Question: On my mediawiki site, you need to log in to view and edit pages. But the sidebar is displayed even when you are not logged in. Since there is some confidential information, I would like to show the sidebar only when you are logged in.
Does anyone have an idea? Thanks.
Left grey box should be hidden

Right now, I have these restrictions in LocalSettings.php:
'''
$wgWhitelistRead = array( "Spezial:Userlogin", "MediaWiki:Monobook.css", "api.php");
$wgGroupPermissions['*']['read'] = false; $wgGroupPermissions['user']['protect'] = true;
$wgGroupPermissions['user']['edit'] = true; $wgGroupPermissions['*']['createaccount'] = false;
'''
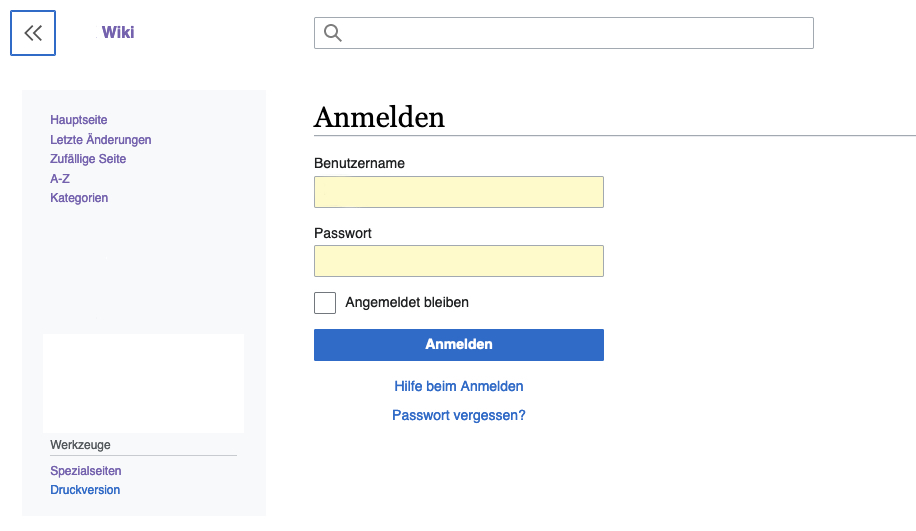
Answer: Based on <URL> referenced:
This can be done by creating a new PHP file in extensions folder then including the code in LocalSettings.php file.
Login to your MediaWiki website's file manager or FTP, navigate to /extensions directory located in your site's root and create a new folder /HideSidebar.
Open the folder, create a new PHP file with name HideSidebar.php and paste the following () code:
'''
<?php
if ( !defined( 'MEDIAWIKI' ) ) {
echo "Not a valid entry point";
exit( 1 );
}
$wgExtensionCredits['other'][] = array(
'path' => __FILE__,
'name' => 'HideSidebar',
'version' => '1.0.1',
'author' => 'Jlerner',
'url' => 'https://www.mediawiki.org/wiki/Extension:HideSidebar',
'description' => 'Allows to hide the sidebar from anonymous users',
);
$wgHooks['SkinBuildSidebar'][] = 'efHideSidebar';
function efHideSidebar($skin, &$bar) {
$user = RequestContext::getMain()->getUser();
// Hide sidebar for anonymous users
if ($user->getId() == 0) {
$url = Title::makeTitle(NS_SPECIAL, 'UserLogin')->getLocalUrl();
$bar = array(
'navigation' => array(
array('text' => 'Login',
'href' => $url,
'id' => 'n-login',
'active' => '')
)
);
}
return true;
}
'''
Now open LocalSettings.php file and add this line of code:
'''
require_once "$IP/extensions/HideSidebar/HideSidebar.php";
'''
Save changes and you are done.